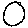
Label: moon